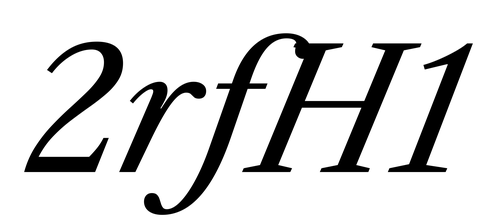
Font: LibreCaslonText-Italic_Italic